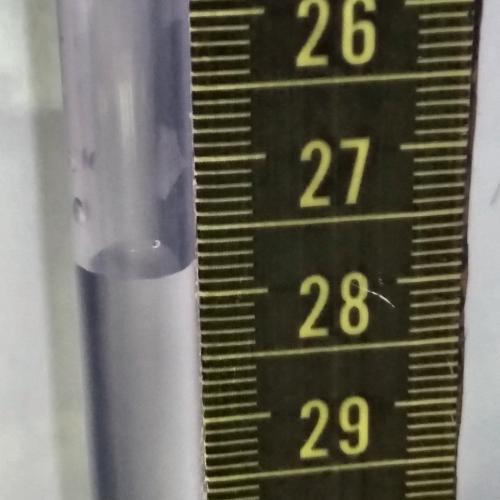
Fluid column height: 27.8 cm